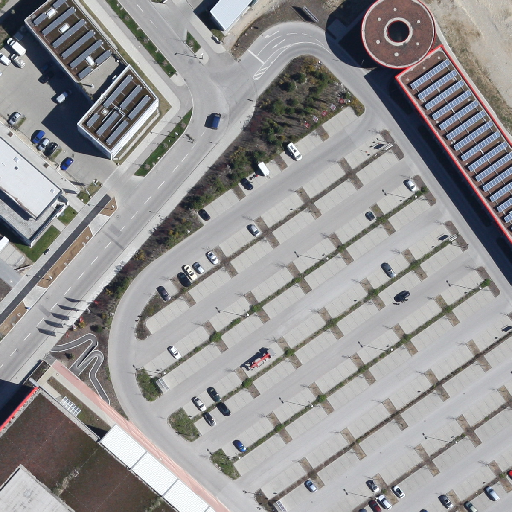
Referring expression: light-duty vehicle in the parking area